Question: I cannot seem to declare my imageView as PFImageView.
Keeps saying 'Use of undeclared type 'PFImageView''

- -
One suggestion on the Parse forum says to do this, but not sure how to with swift:
'''
//In AppDelegate / applicationDidLaunch add:
[PFImageView class];
'''
### Update:
After searching through the parse framework, I don't actually PFImageView in it.
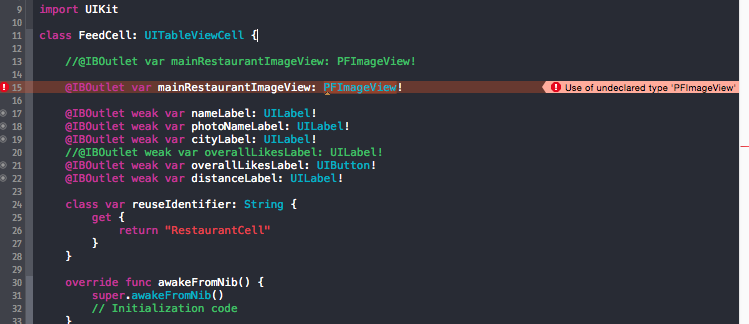
Answer: For those of you still having trouble with this, I actually had to redownload the SDK and import an additional framework 'ParseUI'
Then import into bridger:
'''
#import <ParseUI/ParseUI.h>
'''